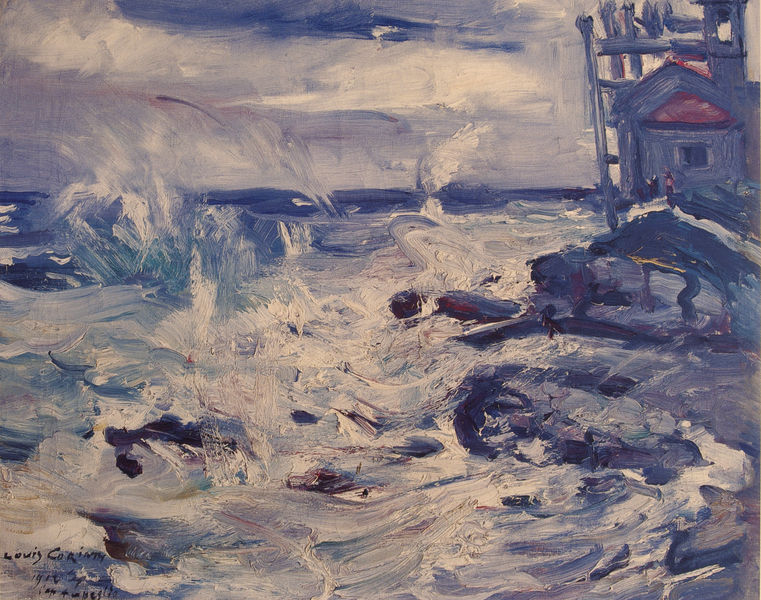
Titel: Sturm auf Cap Ampeglio
Künstler: Lovis Corinth
Standort: Dresden
Institution: Gemäldegalerie Neue Meister, Staatliche Kunstsammlungen Dresden
Schlagwörter: blau, felsen, gemälde, himmel, meer, wasser, weiß, wolken, aquarell, gelb, landschaft, menschen, see, ufer, fenster, licht, schwarz, ölbild, dach, gebäude, haus, rot, wolke, stein, steine, signatur, öl, horizont, kalt, morgen, nass, vögel, wind, gitter, hütte, pastos, boot, turm, farbig, gischt, küste, schiff, sommer, strand, welle, wellen, moderne, abstrakt, fels, klippen, giebel, winter, hafen, schaum, strömung, brandung, katastrophe, möwe, möwen, steg, sturm, treibgut, wild, wogen, duktus, ölfarben, klippe, ozean, corinth, lovis, lovis corinth, unterschrift, landschadt, leuchtturm, aufruhr, text, leinwand, pinsel, pinselstrich, spritzen, pinselstriche, überschwemmung, spritzer, waser, dachgiebel, spätwerk, oil, datiert, louis, sternschnuppe, meereswogen, scahum, pastose malweise, urgewalt, eind